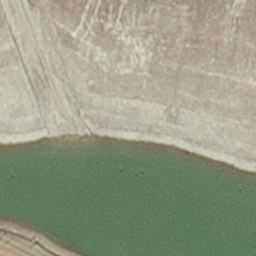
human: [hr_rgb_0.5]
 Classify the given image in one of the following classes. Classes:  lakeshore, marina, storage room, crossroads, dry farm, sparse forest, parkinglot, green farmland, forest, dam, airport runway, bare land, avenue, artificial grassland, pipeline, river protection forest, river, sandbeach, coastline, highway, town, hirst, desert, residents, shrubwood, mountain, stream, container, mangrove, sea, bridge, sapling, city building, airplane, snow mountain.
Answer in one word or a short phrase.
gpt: hirst